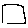
Label: square